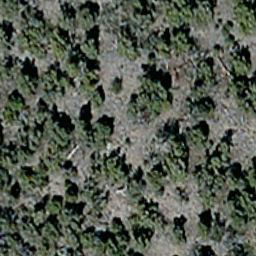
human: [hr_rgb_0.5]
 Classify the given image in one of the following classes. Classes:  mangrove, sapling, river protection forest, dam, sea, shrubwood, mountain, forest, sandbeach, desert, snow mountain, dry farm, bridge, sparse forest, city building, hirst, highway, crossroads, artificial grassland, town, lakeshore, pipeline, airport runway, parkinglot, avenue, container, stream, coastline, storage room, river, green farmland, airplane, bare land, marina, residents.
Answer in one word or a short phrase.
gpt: sparse forest